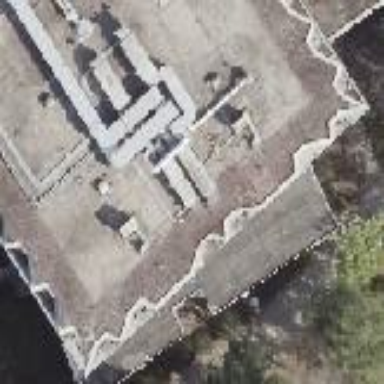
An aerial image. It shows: Part of building.